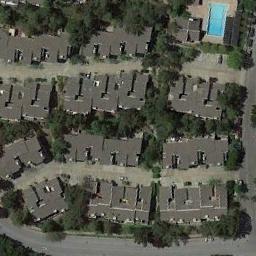
Label: residential